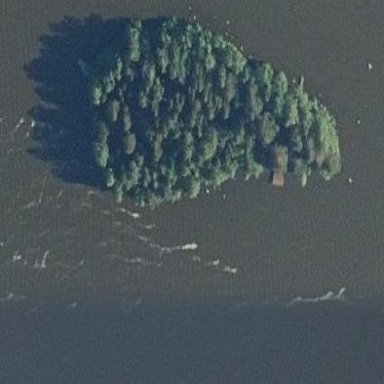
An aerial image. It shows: Islet.